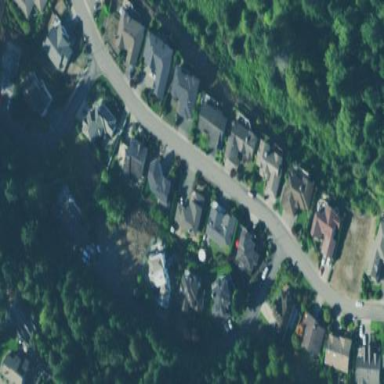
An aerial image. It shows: This residential area consists of single-family homes.